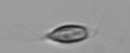
Label: Chrysochromulina